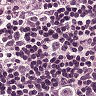
Metastatic tissue present: yes